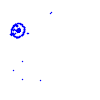
Particle: electron